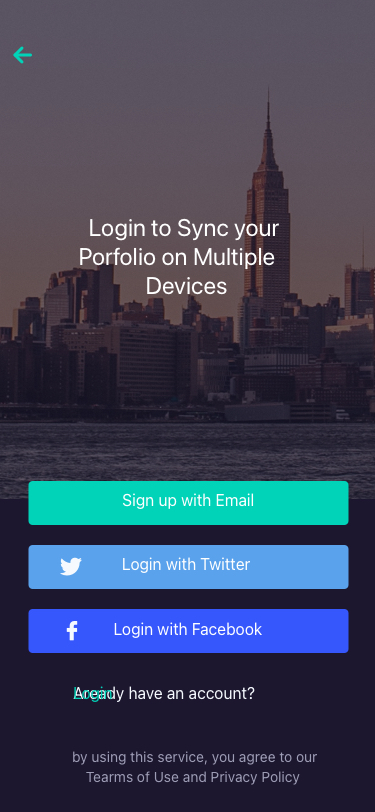
Text in this UI design:
Sign up with Email
Login with Twitter
Login with Facebook
Aready have an account?
Login
Login to Sync your
Porfolio on Multiple
Devices
by using this service, you agree to our
Tearms of Use and Privacy Policy